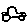
Label: car